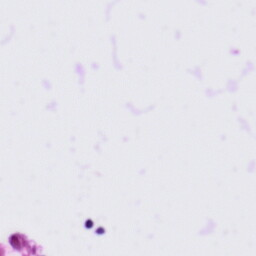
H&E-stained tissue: Tonsil